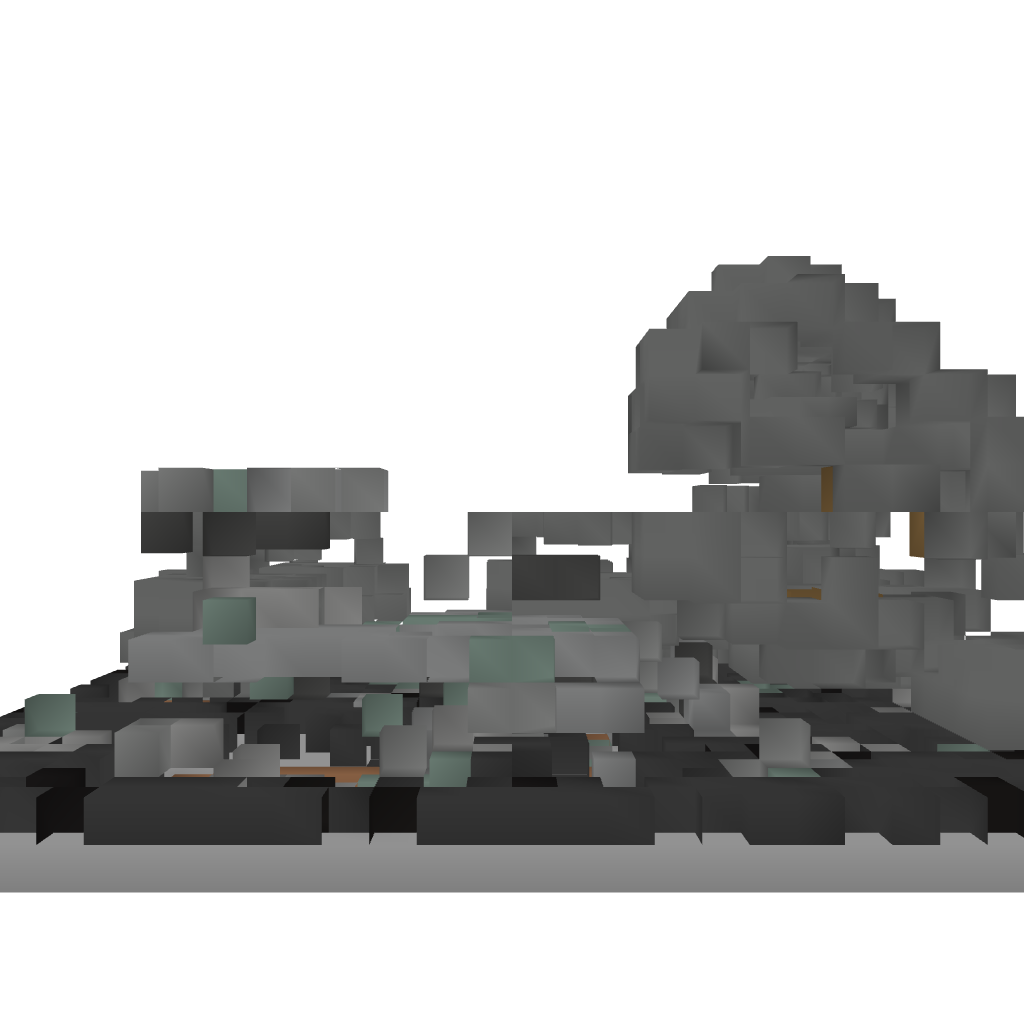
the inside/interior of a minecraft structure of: Decorative Ruin